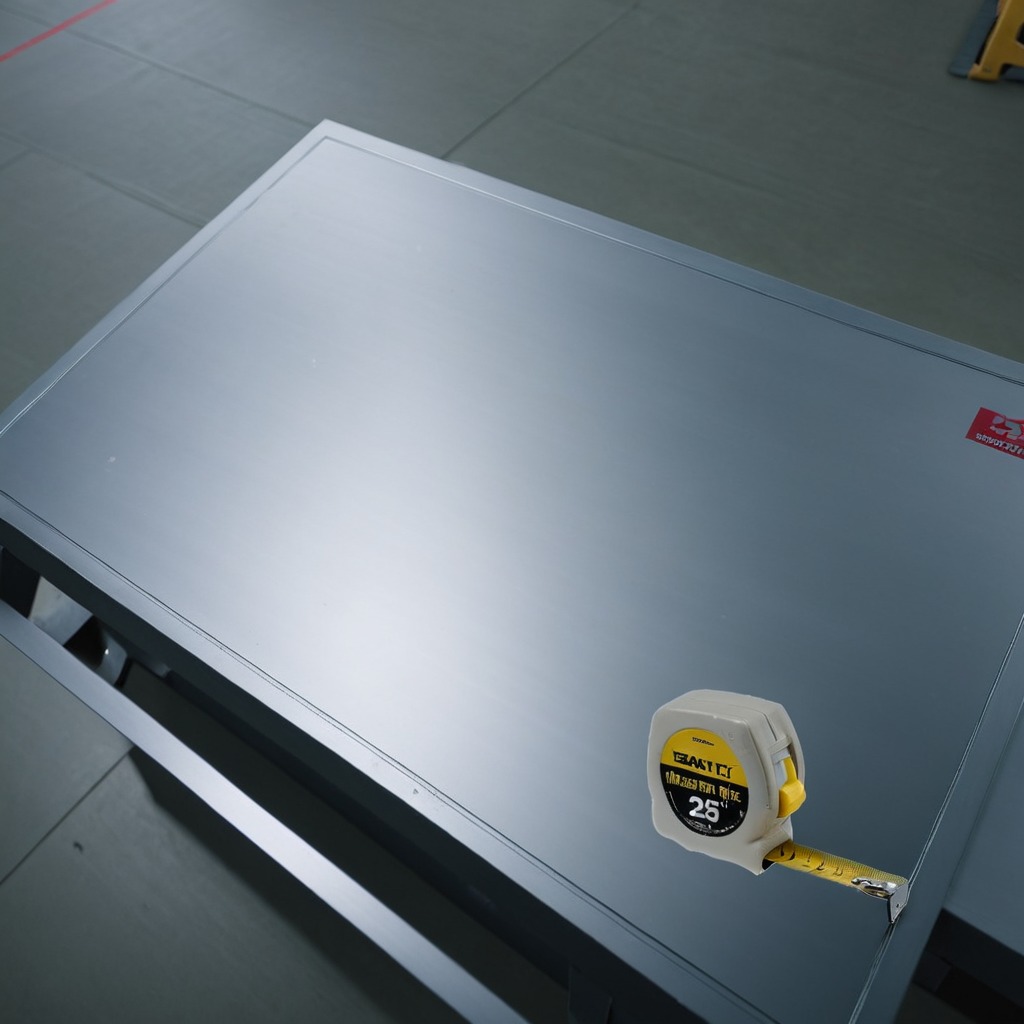
A measuring tape is lying on the toolbox surface in the airplane hangar workshop.